Field crop: maize
Growth stage: 2
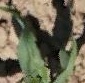
Species: maize